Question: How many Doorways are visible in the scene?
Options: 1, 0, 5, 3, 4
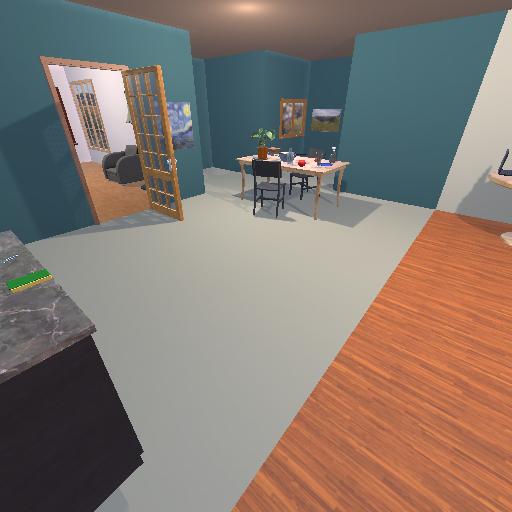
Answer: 1